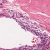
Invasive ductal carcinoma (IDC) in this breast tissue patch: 0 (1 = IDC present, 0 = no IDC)